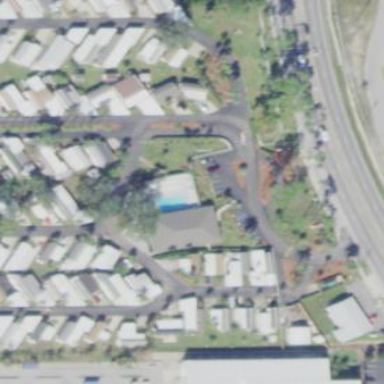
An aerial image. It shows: Residential area known as trailer park.